Field crop: maize
Growth stage: 2
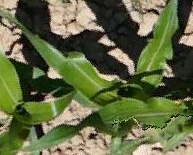
Species: maize